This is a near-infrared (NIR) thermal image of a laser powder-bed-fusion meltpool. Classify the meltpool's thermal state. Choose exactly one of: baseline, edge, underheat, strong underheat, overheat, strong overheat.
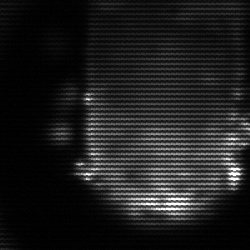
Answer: baseline